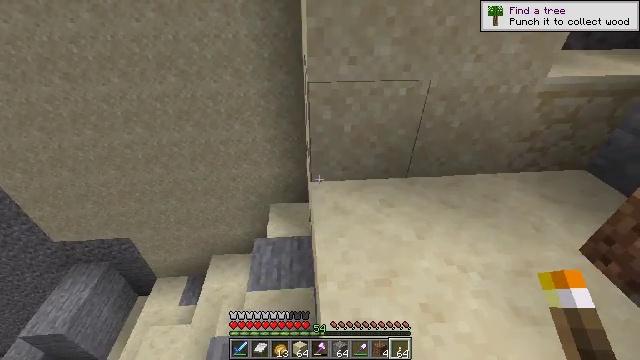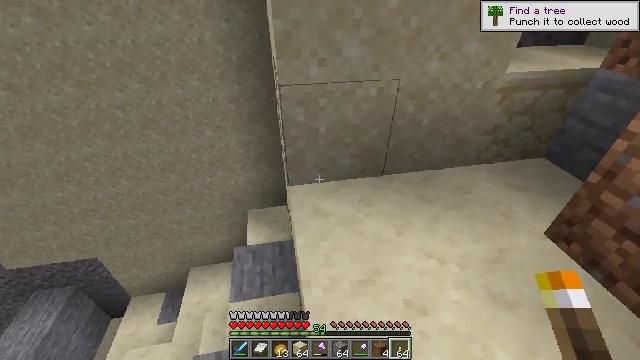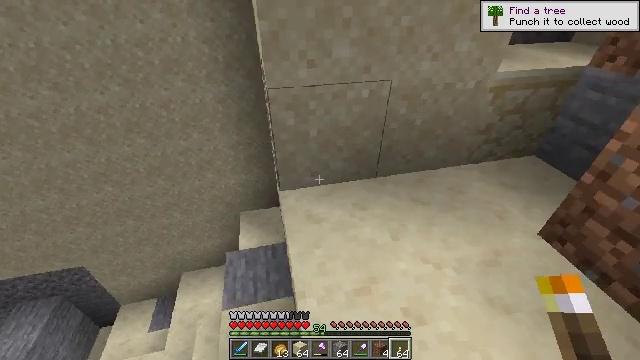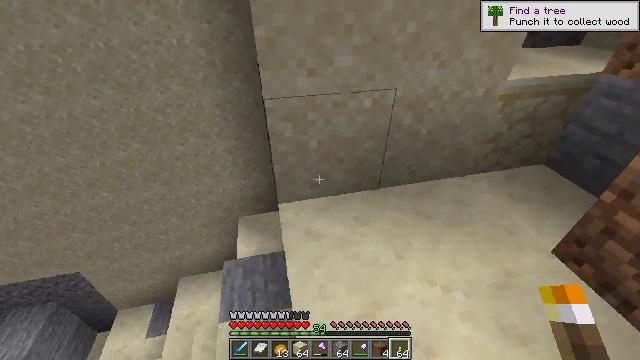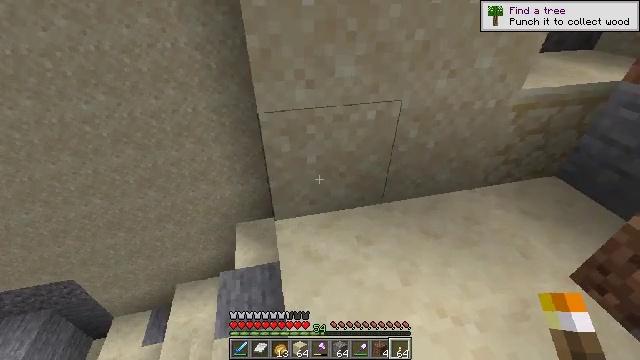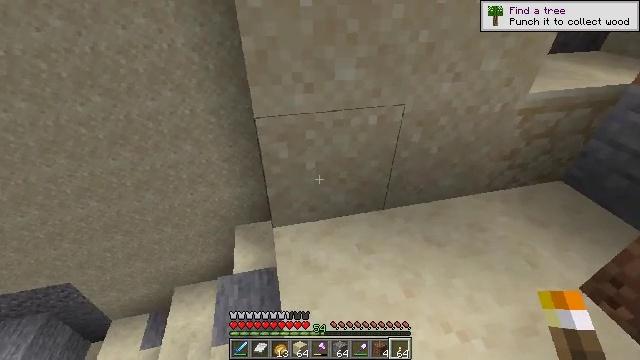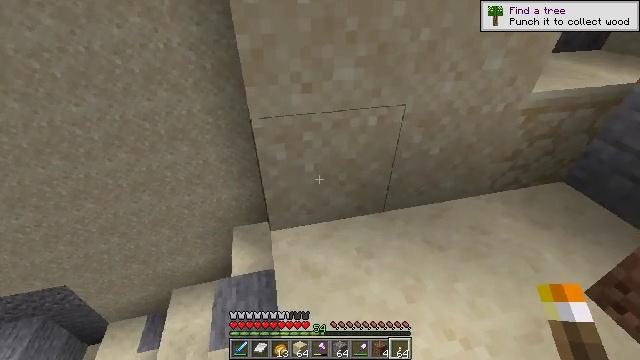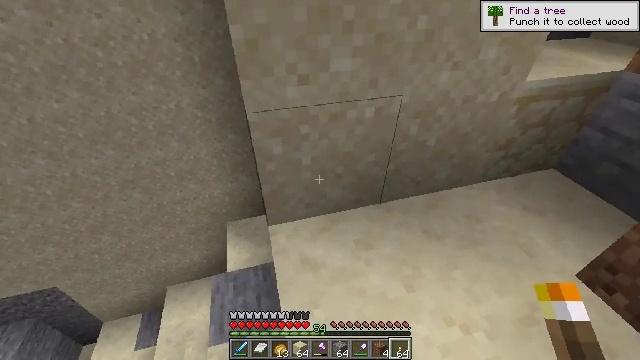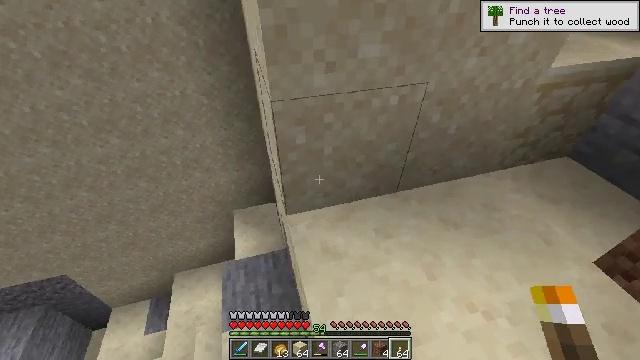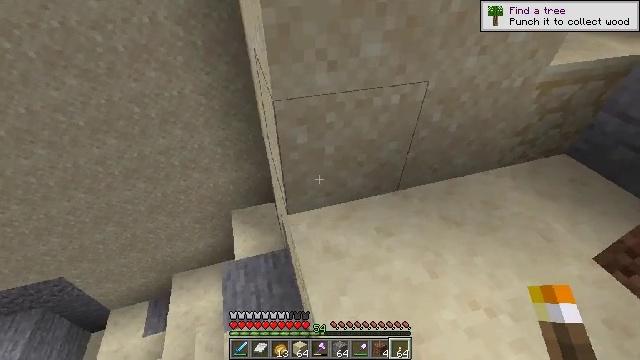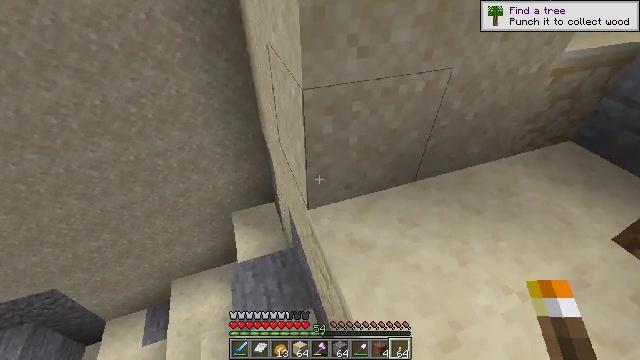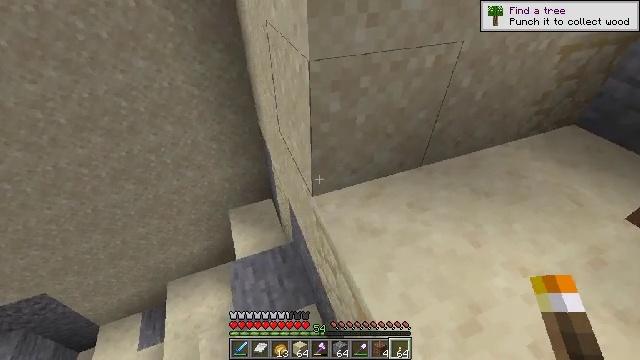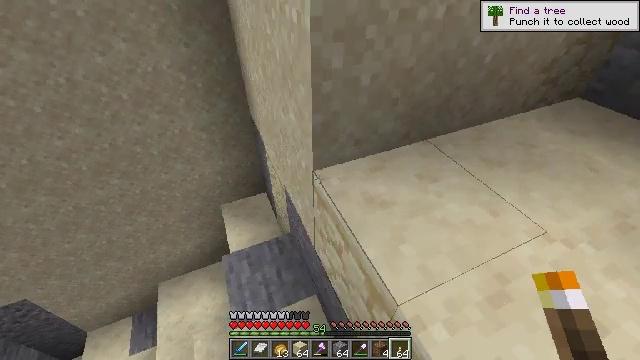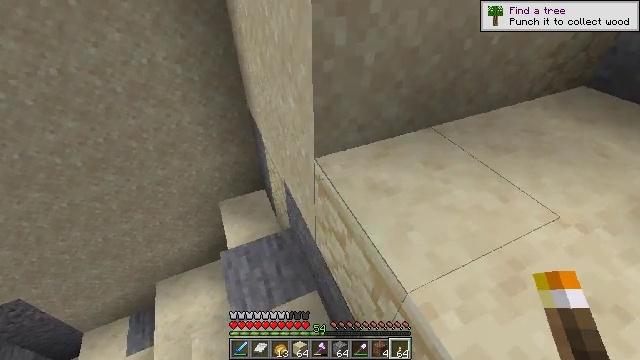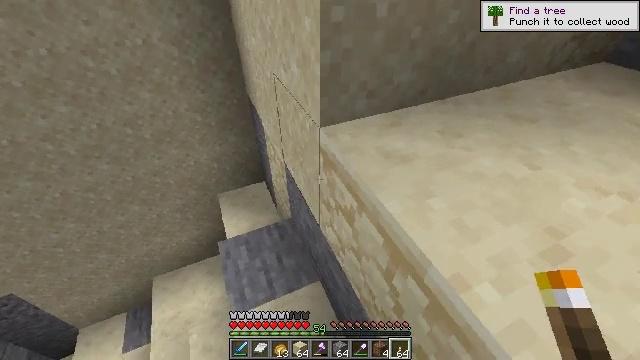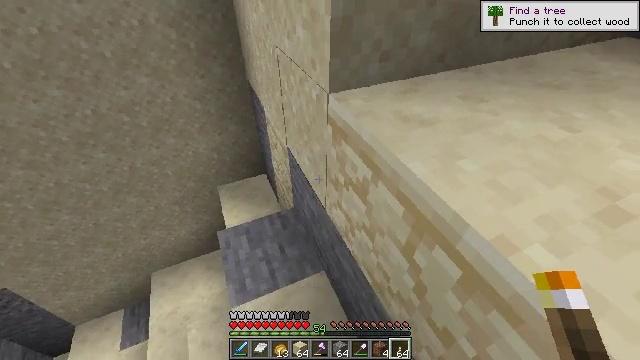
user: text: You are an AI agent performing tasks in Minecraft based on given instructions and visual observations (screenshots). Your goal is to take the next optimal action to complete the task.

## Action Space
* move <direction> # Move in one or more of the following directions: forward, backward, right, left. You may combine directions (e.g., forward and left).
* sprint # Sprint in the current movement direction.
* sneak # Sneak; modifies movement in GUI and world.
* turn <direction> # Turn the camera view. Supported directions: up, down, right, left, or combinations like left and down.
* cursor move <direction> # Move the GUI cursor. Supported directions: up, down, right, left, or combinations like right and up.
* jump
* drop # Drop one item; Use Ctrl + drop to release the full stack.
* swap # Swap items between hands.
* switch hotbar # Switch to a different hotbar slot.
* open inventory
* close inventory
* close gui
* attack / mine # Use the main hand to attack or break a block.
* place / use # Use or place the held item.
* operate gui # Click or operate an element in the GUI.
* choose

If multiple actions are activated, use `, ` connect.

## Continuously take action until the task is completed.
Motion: motion action
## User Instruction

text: Dig up some sand.
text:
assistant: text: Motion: move forward, turn right
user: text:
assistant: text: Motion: move forward, turn right
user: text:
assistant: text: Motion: move forward
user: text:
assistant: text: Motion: no_op
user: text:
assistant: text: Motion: no_op
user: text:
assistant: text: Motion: no_op
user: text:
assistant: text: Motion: move left, turn right and down
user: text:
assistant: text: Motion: move left, turn down
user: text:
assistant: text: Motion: move left
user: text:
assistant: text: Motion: turn right
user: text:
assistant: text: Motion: turn right
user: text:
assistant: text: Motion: turn right
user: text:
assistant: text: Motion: no_op
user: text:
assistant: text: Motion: no_op
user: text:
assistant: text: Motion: no_op
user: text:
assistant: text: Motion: no_op
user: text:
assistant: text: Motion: turn up
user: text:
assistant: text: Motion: turn up
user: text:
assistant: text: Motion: turn up
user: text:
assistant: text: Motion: turn up
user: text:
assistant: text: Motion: turn up
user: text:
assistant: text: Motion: turn right and up
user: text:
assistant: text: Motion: no_op
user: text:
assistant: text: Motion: no_op
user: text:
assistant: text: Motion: no_op
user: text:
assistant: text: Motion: no_op
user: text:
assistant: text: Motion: move forward and move left
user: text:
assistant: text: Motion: move forward and move left, turn right and down
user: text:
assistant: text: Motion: move forward and move left, turn right and down
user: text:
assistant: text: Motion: move forward and move left, turn right and down